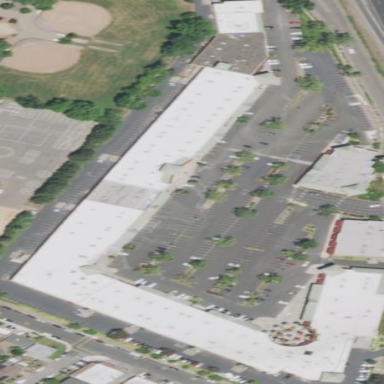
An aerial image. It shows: Retail building.